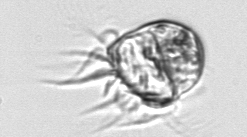
Label: Leegaardiella_ovalis